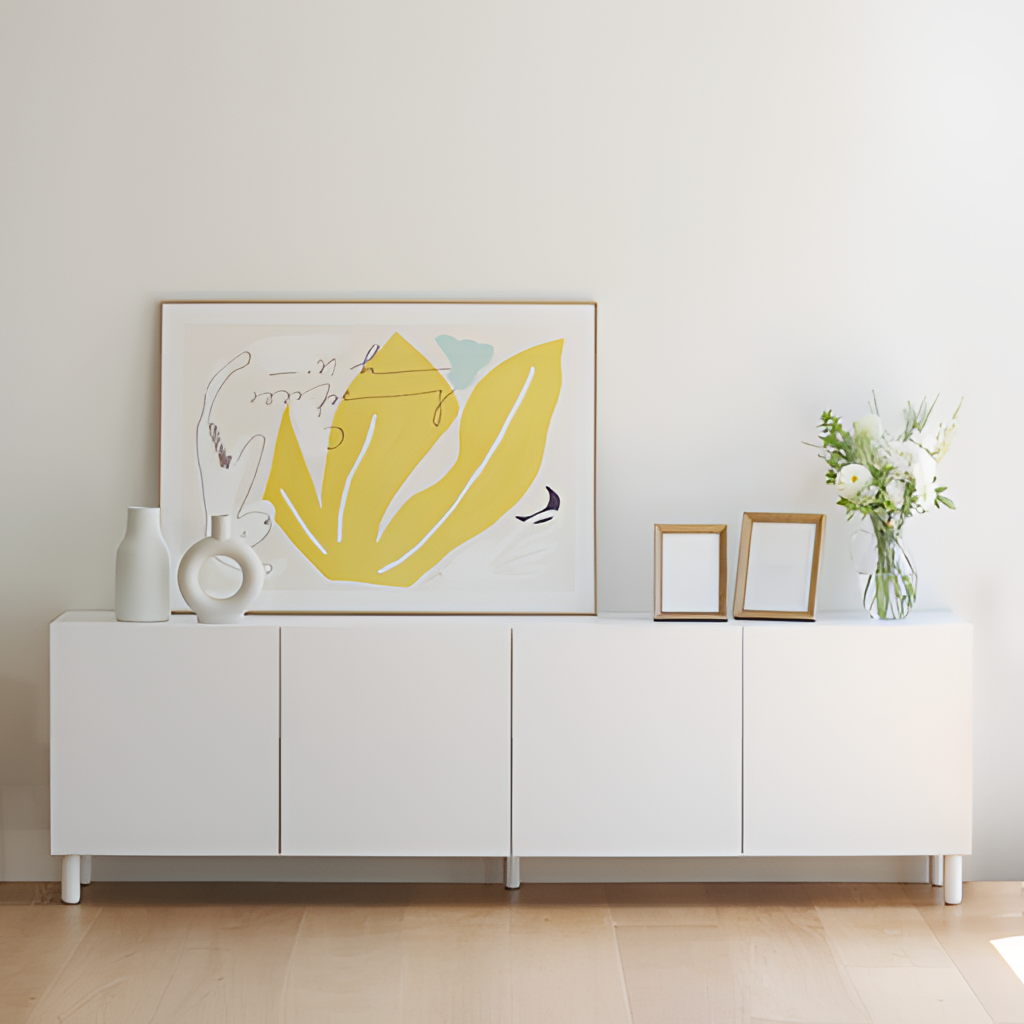
living room, wood sideboard, minimalist, natural wood flooring, with plank pattern, paint wallpaper, with solid pattern